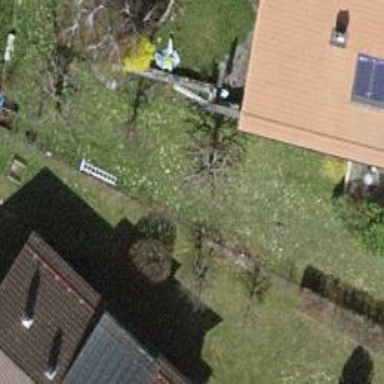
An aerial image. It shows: Garden with deciduous broadleaved trees.